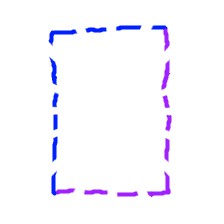
Shape: rectangle